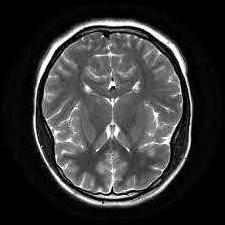
Label: notumor